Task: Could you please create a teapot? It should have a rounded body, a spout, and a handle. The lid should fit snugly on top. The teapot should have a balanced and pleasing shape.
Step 35:
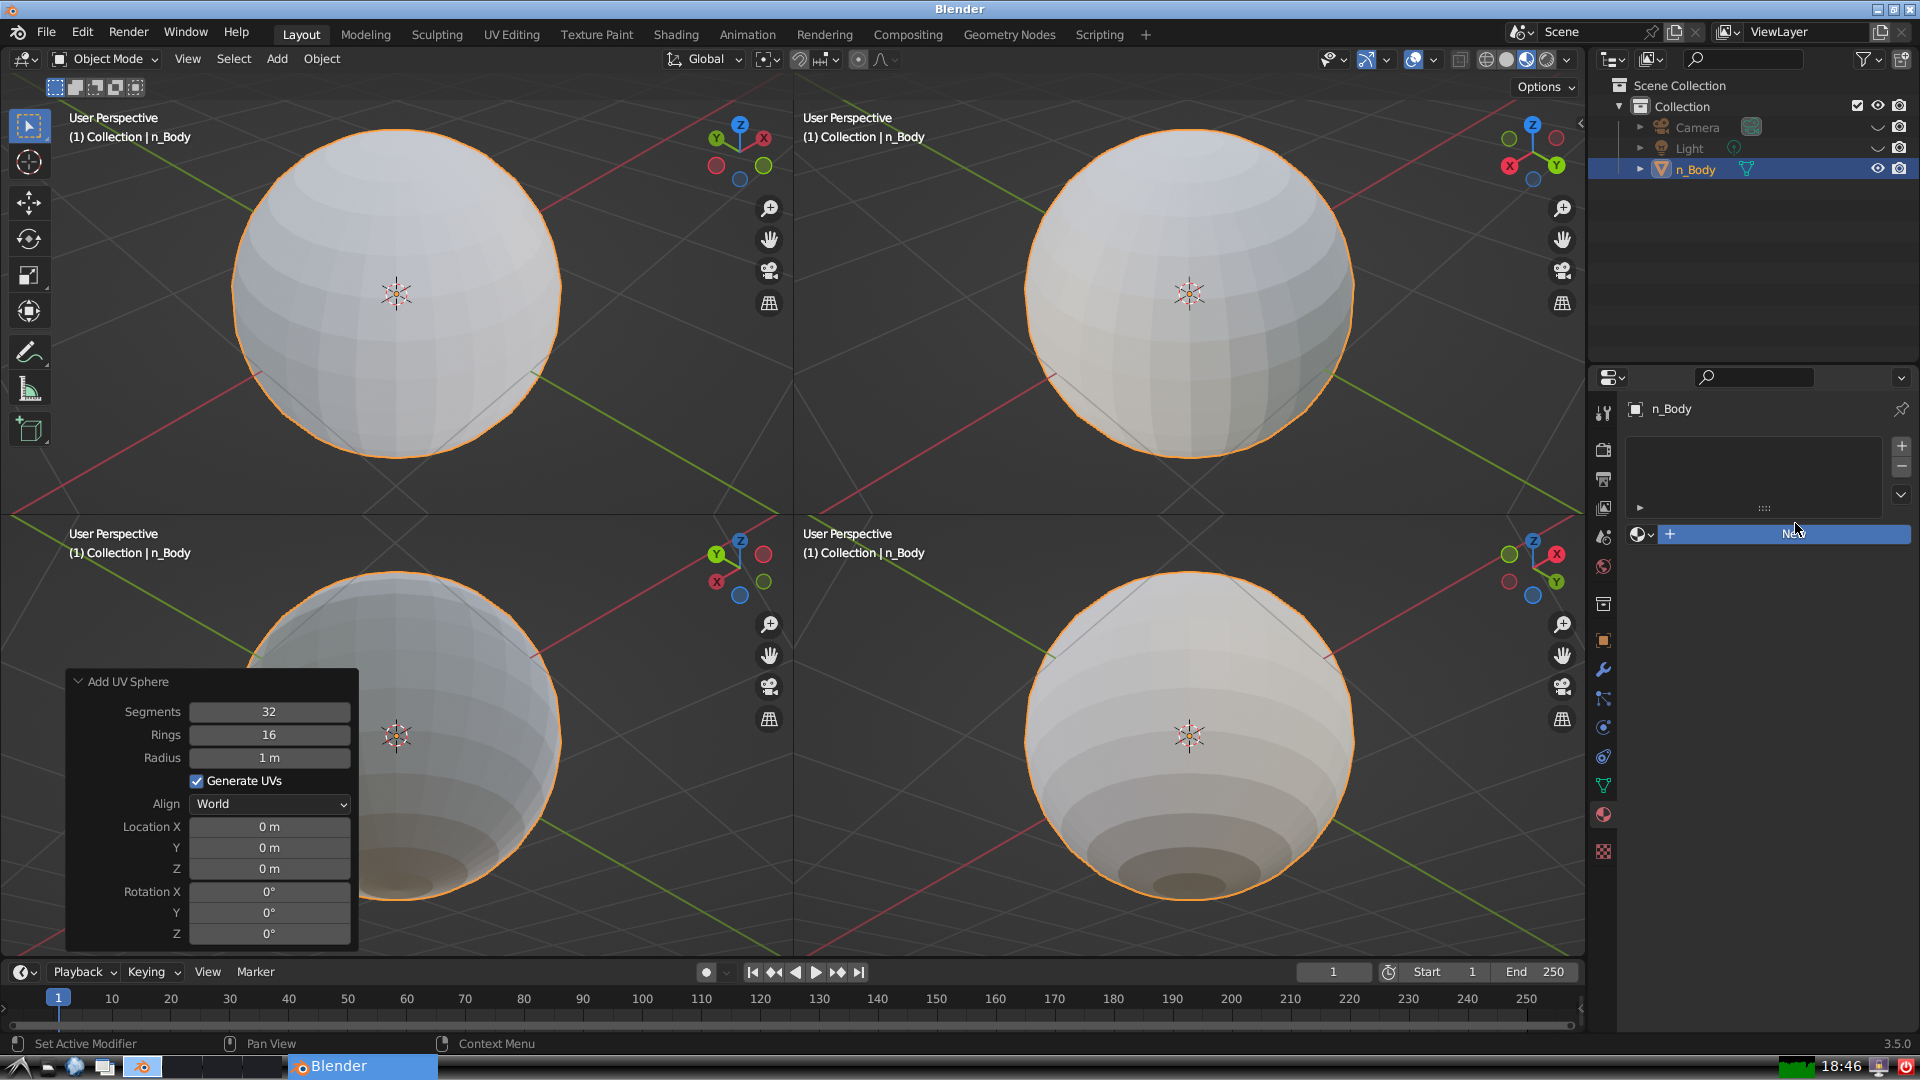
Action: {"mouse_move": [1604, 815]}